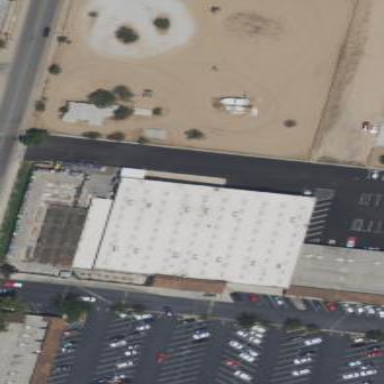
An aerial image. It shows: Building.